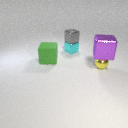
small yellow metal sphere in front of small cyan metal cube